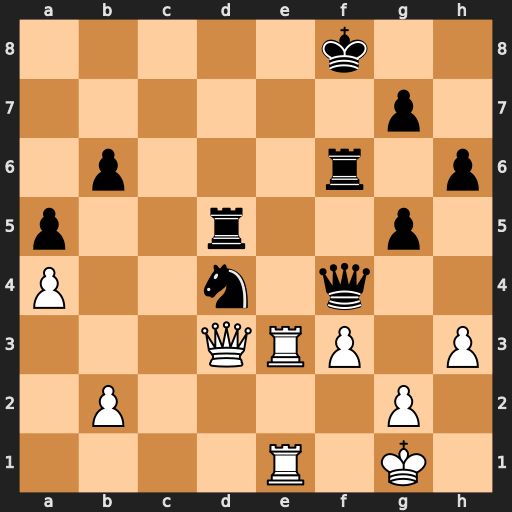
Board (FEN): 5k2/6p1/1p3r1p/p2r2p1/P2n1q2/3QRP1P/1P4P1/4R1K1
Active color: w
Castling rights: -
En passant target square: -
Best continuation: Re8+ Kf7 R1e7#